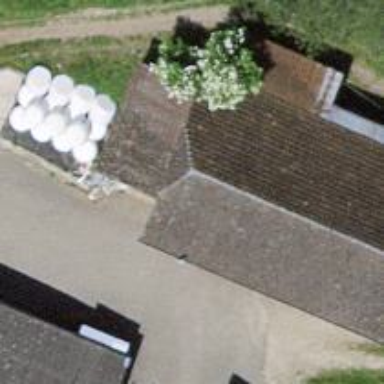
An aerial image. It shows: Barn.